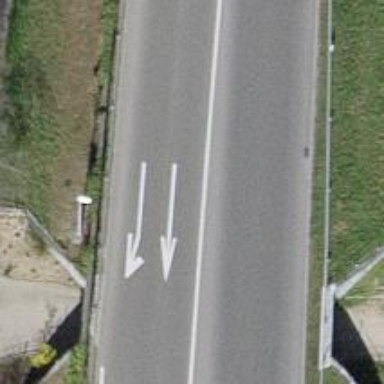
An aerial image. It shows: Primary highway.